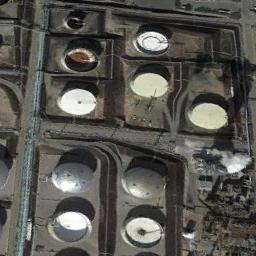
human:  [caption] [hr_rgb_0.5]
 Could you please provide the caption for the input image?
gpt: There are many storage tanks of different sizes .

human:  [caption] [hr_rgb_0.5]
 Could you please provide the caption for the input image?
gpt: There are some white and silver storage tanks on the bare land .

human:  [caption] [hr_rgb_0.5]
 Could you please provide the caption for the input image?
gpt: Here are two white storage tanks of the same size .

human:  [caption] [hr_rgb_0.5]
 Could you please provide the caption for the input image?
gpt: There are many neatly arranged storage tanks and many pipelines in the factory .

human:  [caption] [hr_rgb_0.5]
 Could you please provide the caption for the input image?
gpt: There are some storage tanks of different sizes .